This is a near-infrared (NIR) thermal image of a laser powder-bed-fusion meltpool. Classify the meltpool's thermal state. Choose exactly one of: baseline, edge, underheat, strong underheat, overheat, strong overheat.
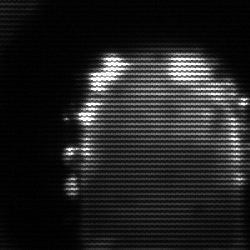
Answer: baseline